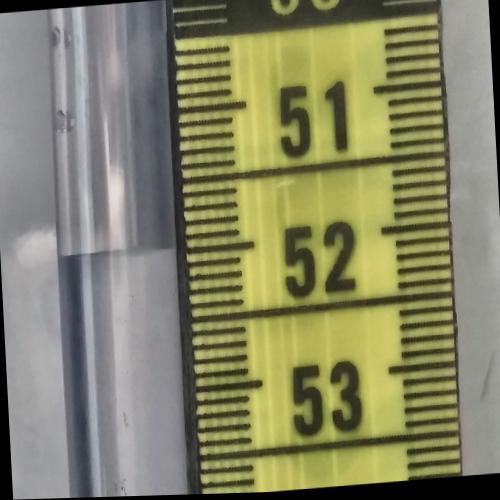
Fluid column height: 52.0 cm